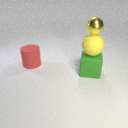
large green rubber cube below large yellow rubber sphere